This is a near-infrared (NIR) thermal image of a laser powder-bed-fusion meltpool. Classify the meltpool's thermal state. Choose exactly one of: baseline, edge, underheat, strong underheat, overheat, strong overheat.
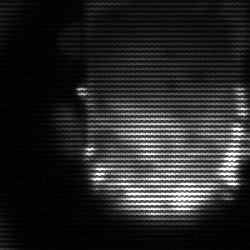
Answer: baseline